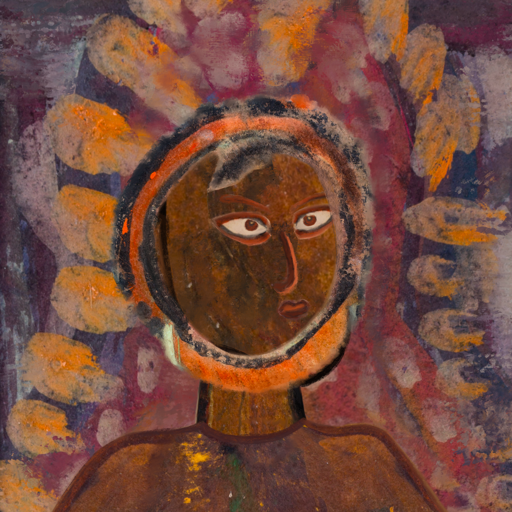
Background: Doll, Head And Neck Side: Mosgoul, Face Side: Roy_Bahadur, Bust: Comrade, Hair Side: Childish, Head Accessory: Blank, Second Necklace: Blank, Necklace: Blank, Baby: Blank